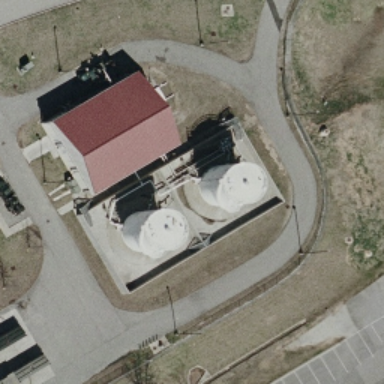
Two storage tanks arranged neatly with a house beside .